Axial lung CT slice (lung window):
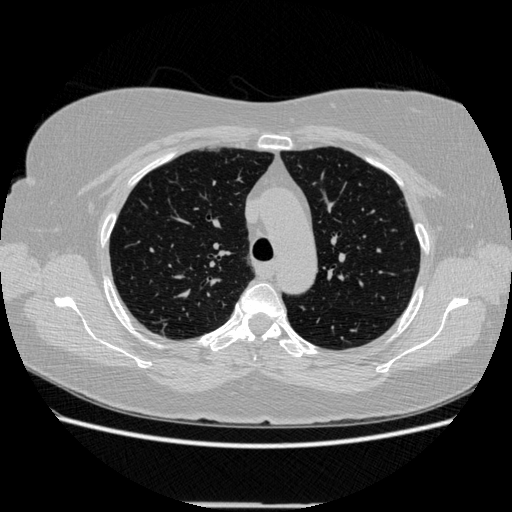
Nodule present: no